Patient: sex M, age 81
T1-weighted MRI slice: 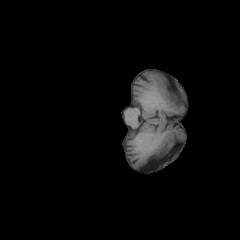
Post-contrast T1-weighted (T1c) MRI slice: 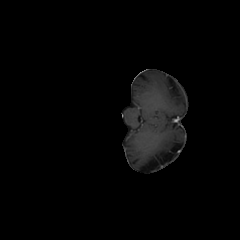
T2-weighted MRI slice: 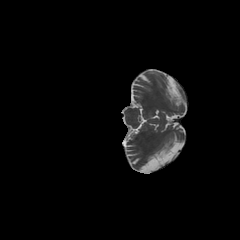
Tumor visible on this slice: no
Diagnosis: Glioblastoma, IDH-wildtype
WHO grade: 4